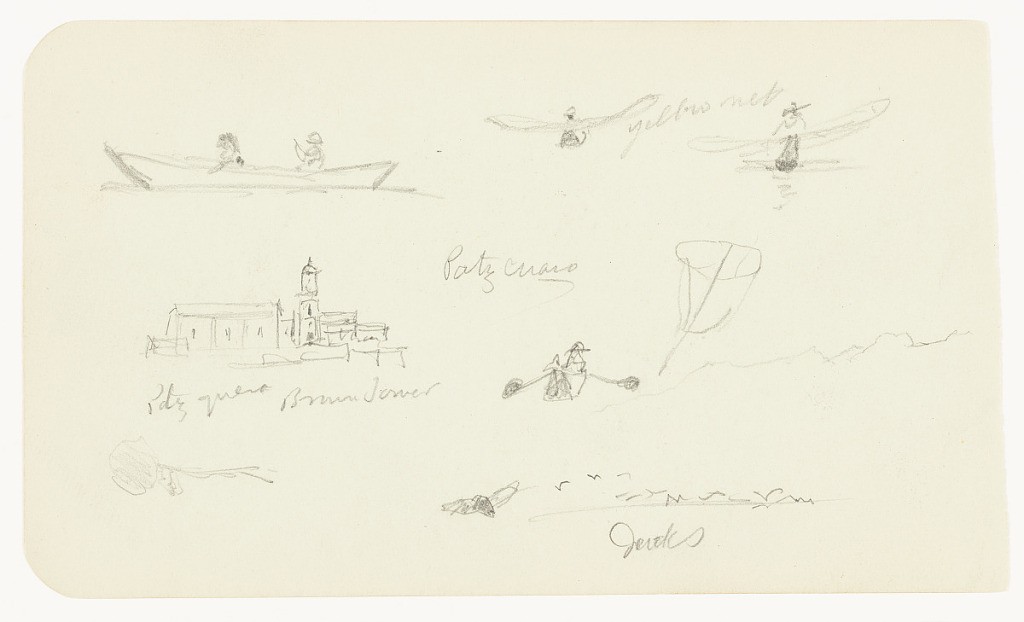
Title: Sketches around Pátzcuaro, Mexico
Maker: Frederic Edwin Church, American, 1826–1900
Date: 1883–1884
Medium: Graphite on light green wove paper; verso: graphite
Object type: Drawing
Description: Mixed sketches showing various views around Pátzcuaro, Mexico. At upper left, two figures ride in a long canoe facing left, while at upper right, a fisherman in a small boat is shown with a large net. At center left, a basilical church with a tall brown belltower--possibly the Rectoría de San Juan de Dios--is visible. At center right, a sketch of a fisherman rowing a small boat is shown beside that of a hand net. Finally, at lower right, a flock of ducks taking off from a body of water is loosely rendered.

Verso: Architecture sketch showing a view of the Monastery of San Mateo Apóstol in Atlatlahucan, Mexico. Viewed obliquely at center, the monastery's facade and tall, square belltower are visible at center. Its crenelated side wall extends to the left and includes two fixed buttresses, like large, attached piers that support the building's exterior.